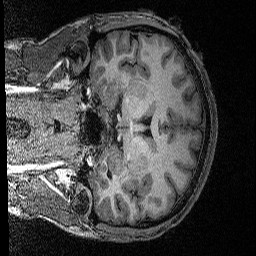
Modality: T1w
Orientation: coronal
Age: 27
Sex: male
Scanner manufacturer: siemens
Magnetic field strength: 3 T
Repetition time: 2.53 s
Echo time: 0.00342 s